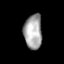
Tissue: lung
Cell type: Others
Senescence score: 0.2223
Nuclear area (px): 607
Mean DAPI intensity: 167.847